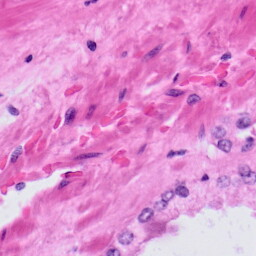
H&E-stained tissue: Prostate